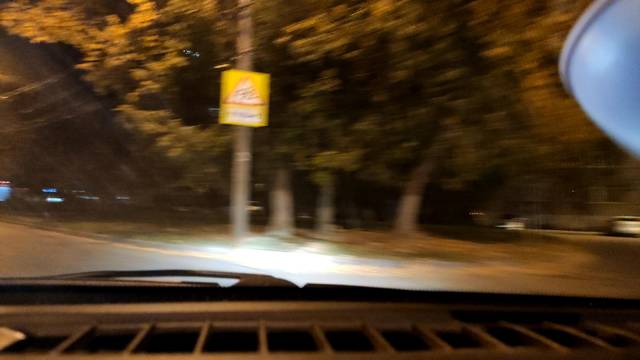
Region: Russia
Coordinates: 53.203, 50.133